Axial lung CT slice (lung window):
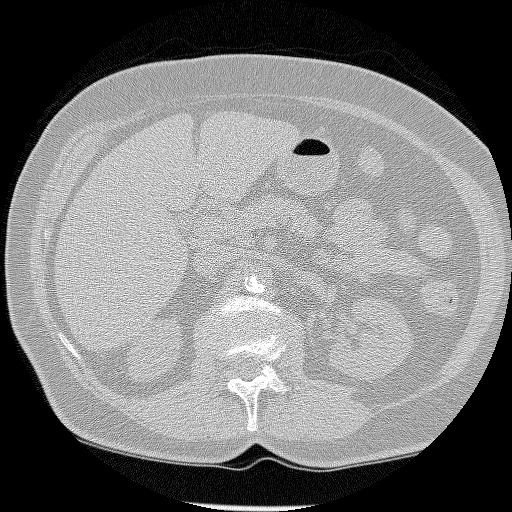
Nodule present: no